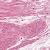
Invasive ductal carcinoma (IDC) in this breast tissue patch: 0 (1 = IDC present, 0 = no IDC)